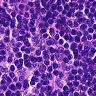
Metastatic tissue present: no